Field crop: tomato
Growth stage: 1
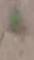
Species: solanum